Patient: sex M, age 72
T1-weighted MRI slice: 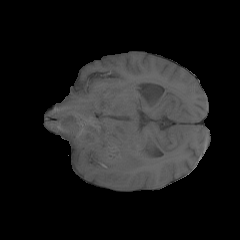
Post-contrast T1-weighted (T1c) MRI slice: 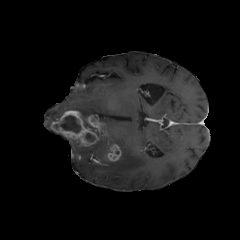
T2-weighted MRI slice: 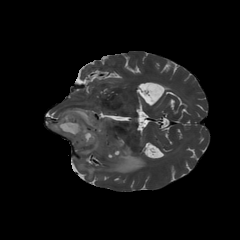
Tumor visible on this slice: yes
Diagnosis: Glioblastoma, IDH-wildtype
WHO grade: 4